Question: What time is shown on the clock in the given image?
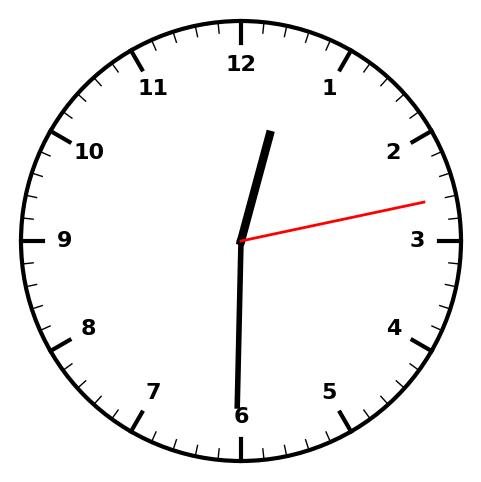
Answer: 12:30:13